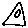
Label: triangle